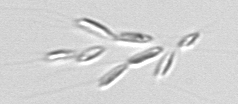
Label: Dinobryon